Aerial crown-view tile of a tropical tree (Barro Colorado Island, Panama), acquired 20240813:
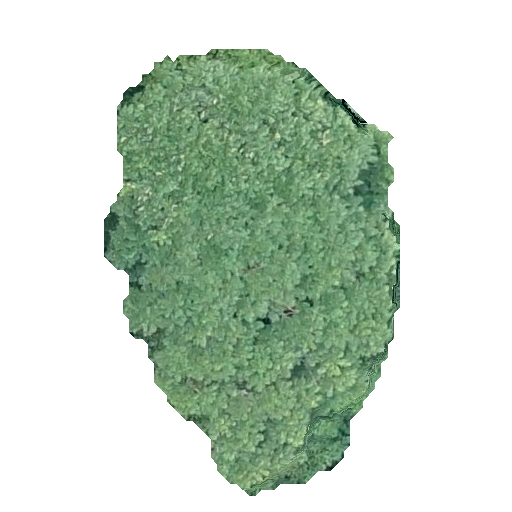
Species: Jacaranda copaia
GBIF accepted scientific name: Jacaranda copaia
Crown area: 147.236 m²